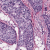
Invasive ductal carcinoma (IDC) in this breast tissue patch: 0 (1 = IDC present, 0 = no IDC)